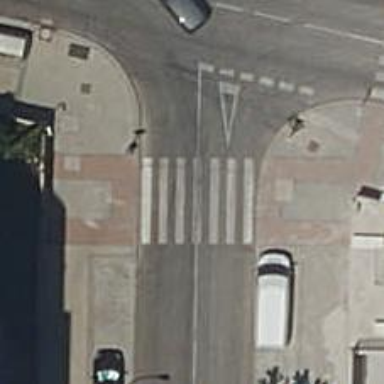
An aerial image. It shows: Zebra crossing on the road.